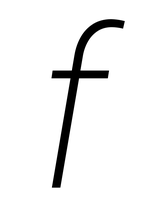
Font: Roboto-Italic_ExtraLight_Italic